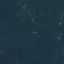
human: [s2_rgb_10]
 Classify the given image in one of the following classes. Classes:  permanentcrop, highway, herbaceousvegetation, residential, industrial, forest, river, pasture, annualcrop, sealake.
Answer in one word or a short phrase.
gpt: Forest